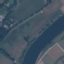
Land use / land cover class: River